Here is the raw accelerometer signal from a rotor rig, plotted against time. Determine the machine's mechanical condition. Answer with exactly one of: normal, misalignment, unbalance, looseness.
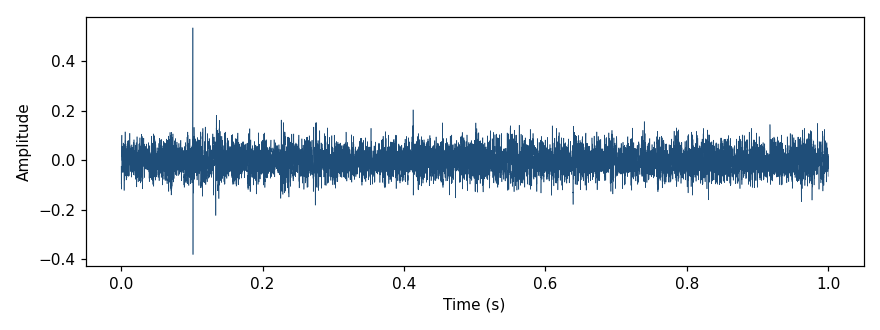
Answer: normal